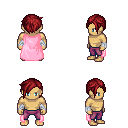
a pixel art fantasy rpg character, male body template, human, tanned skin, pink cape, magenta pants, brunette pixie cut hairstyle, white cloth bandages, four views (front, back, left, right), 2x2 character sprite sheet, small pixel art, hard edges, no anti-aliasing